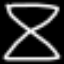
Label: hourglass